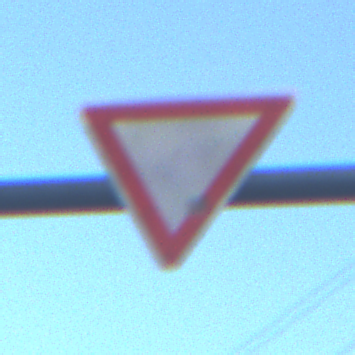
Verkehrszeichen: VorfahrtGewaehren
Umgebung: Outdoor, RoadRail
Tageszeit: SunriseSunset
Wetter: Clear
Licht: Natural
Jahreszeit: NotSpecified
Kontrast: LowContrast